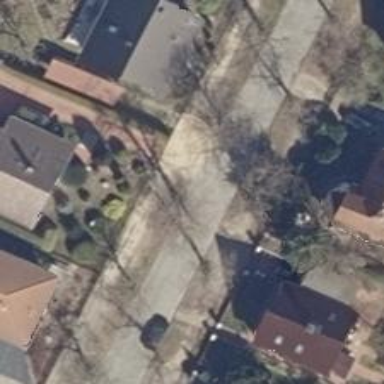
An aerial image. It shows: Residential road.